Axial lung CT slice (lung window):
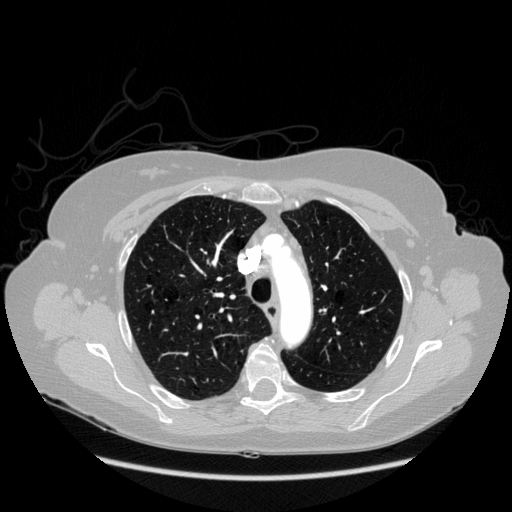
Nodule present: no